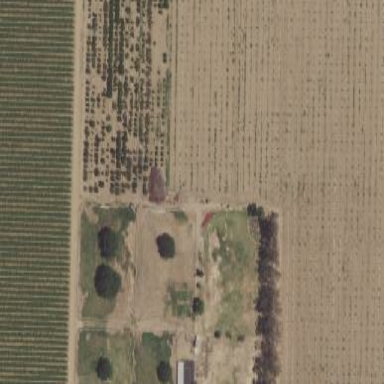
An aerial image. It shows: Farm.